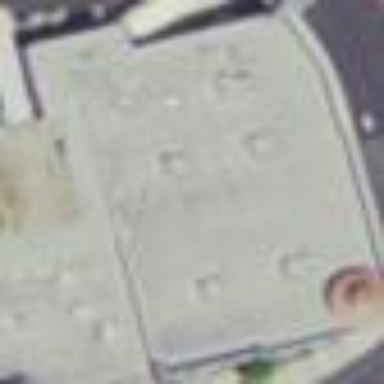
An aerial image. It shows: Department store building.